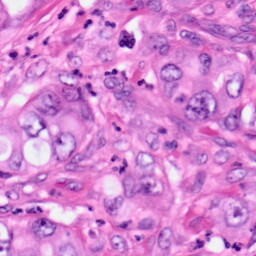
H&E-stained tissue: Pancreatic